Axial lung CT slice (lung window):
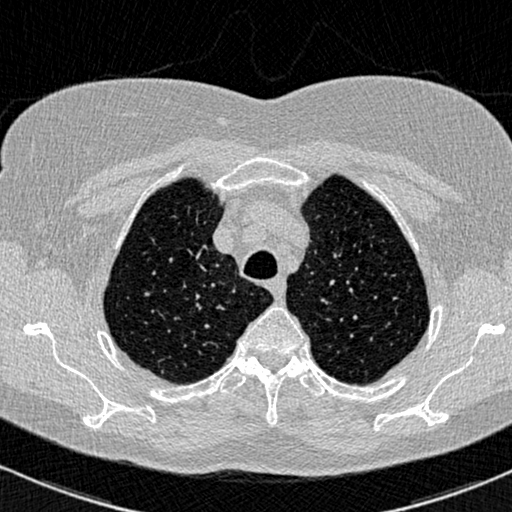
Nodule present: no